Question:
I have simplified this considerably, however I have a question as to this best way to tackle this problem.
In the attached screenshot, I have the requirement that there can only be one Primary Contact. The user should be able to change the Primary Contact either from the List View (the left side of the screen shot) or the Detail View (the right side of the screen shot).
In other words, if the user were to check Jane Doe in the List View, the checkbox next to John Smith would be deselected. The same would occur in the Detail view, if the checkbox for Jane Doe would be checked, John Smith would be deselected.
I am using Caliburn.Micro for my MVVM framework, and have attached the sample project.
I tried to make the project very simple. I did not solve the problem in the attached project, I am hoping to get different ideas on how to solve it.
<URL>
Thanks
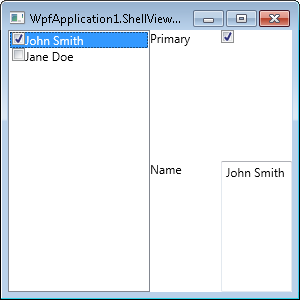
Answer: It's the business objects responsibility to determine what happens to the other items should one become primary, therefore you need some sort of object which manages the 'IsPrimary' flag.
However you do it (custom container type, mediator etc) you need something to mediate the changes
e.g.
'''
public class Mediator
{
IList<Contact> _contacts = null;
public Mediator(IList<Contact> contacts)
{
_contacts = contacts;
foreach(var c in contacts)
{
c.PropertyChanged += ContactPropertyChanged;
}
}
private bool _isChanging = false;
private void ContactPropertyChanged(object sender, PropertyChangedEventArgs e)
{
var current = sender as Contact;
if(e.PropertyName == "IsPrimary" && !_isChanging && current.IsPrimary)
{
_isChanging = true;
foreach(var c in _contacts.Where(x => x != current)
{
c.IsPrimary = false;
}
_isChanging = false;
}
}
}
'''
There are probably better ways, like having a container collection (which hooks the propertychanged etc on it's own ... also watch out for the event handlers!)
You could write a more generic templated version which fires an overload (so you can easily just subclass to create different mediators etc)
'''
public class Mediator<T>
{
IList<T> _items = null;
public Mediator(IList<T> items, params string[] watchedProperties) { ... etc
protected virtual OnWatchedPropertyChanged(T sender, string PropertyName)
{
}
}
public ContactMediator : Mediator<Contact>
{
public ContactMediator(IList<Contact> contacts, params string[] watchedProperties) { ...
override OnWatchedPropertyChanged(Contact object, string propertyName) { ... etc
}
'''